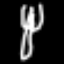
Label: fork